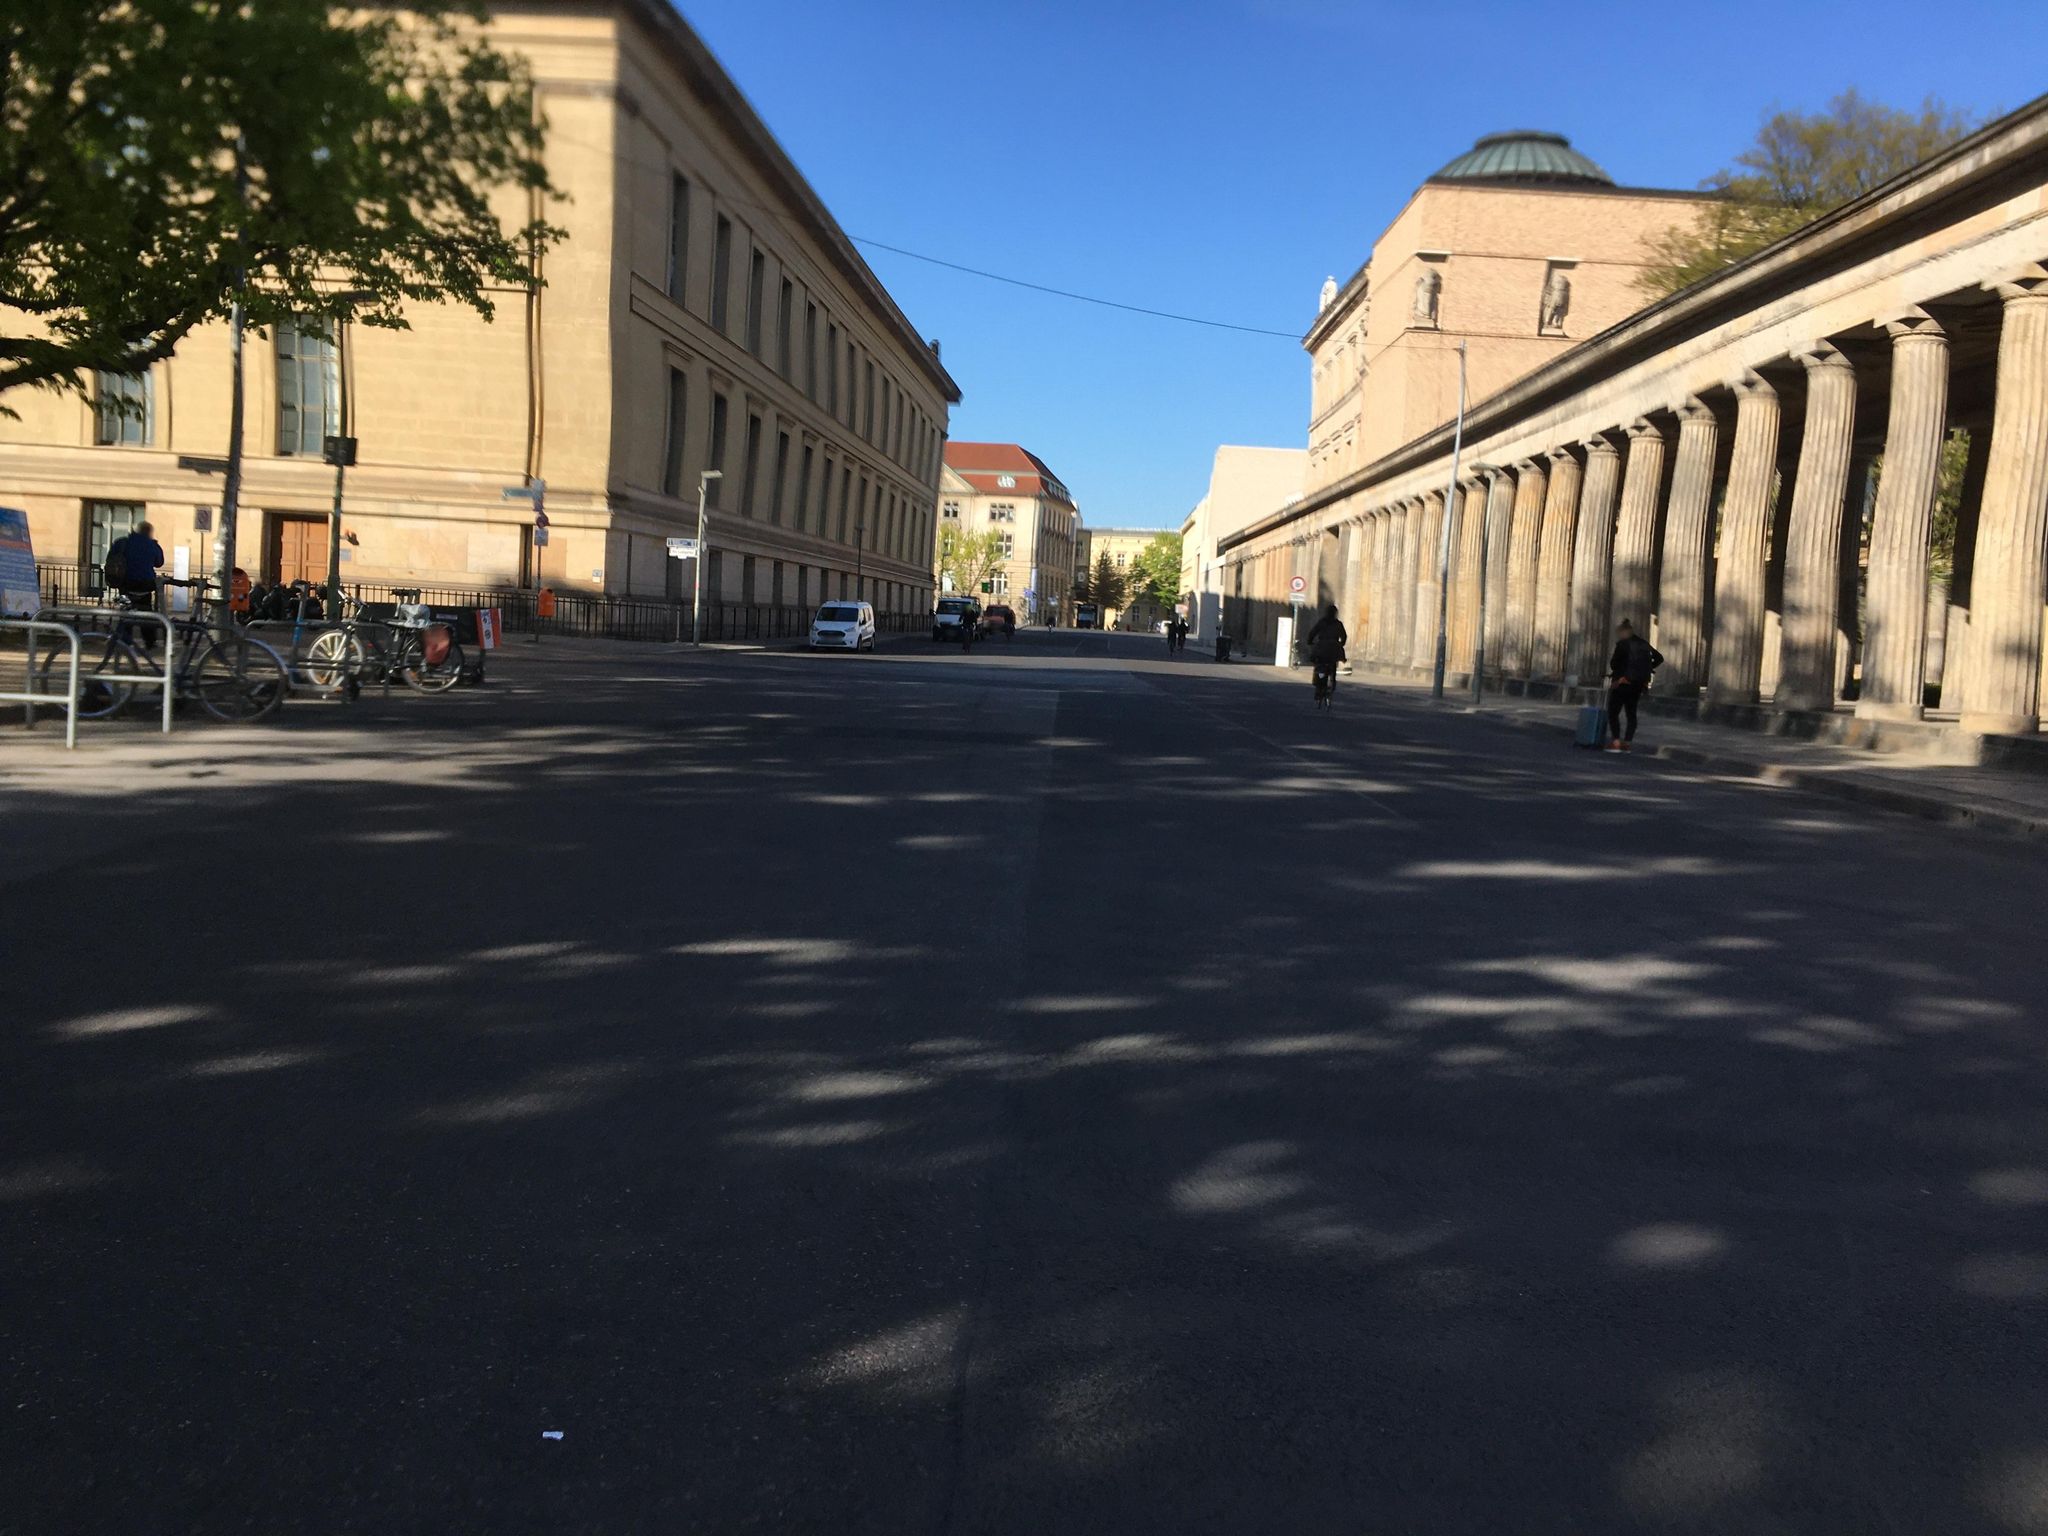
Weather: clear
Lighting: day
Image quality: good
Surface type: walking surface
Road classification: footway, living_street
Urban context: urban centre
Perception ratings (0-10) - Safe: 6.18, Lively: 7.78, Beautiful: 8.1, Boring: 6.83, Depressing: 3.95, Wealthy: 9.15